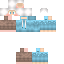
A female human skin with pale skin, wearing blonde bald dressed in a blue hoodie and brown pants, featuring a closed mouth.